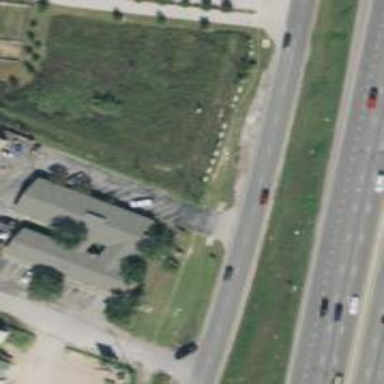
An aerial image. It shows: Secondary road with frontage road.